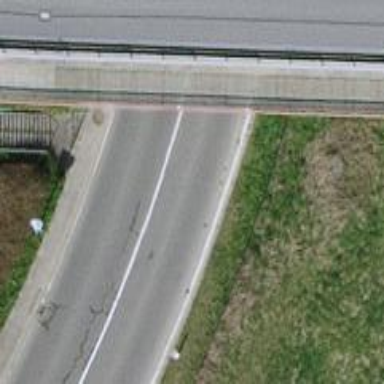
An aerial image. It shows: Set of steps on the road.